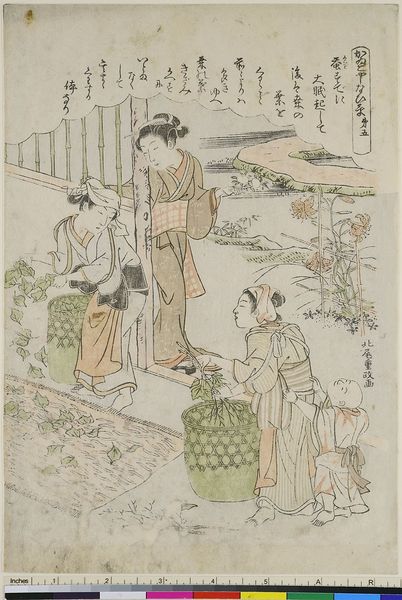
Titel: Anleitung zur Seidenraupenzucht Blatt 5
Künstler: Kitao Shigemasa
Standort: Hamburg
Institution: Museum für Kunst und Gewerbe Hamburg
Schlagwörter: baum, frauen, grün, menschen, braun, kleid, orange, pastell, zeichen, erde, strauch, stoff, blatt, pflanzen, seide, holzschnitt, japan, schrift, ernte, figuren, kartusche, korb, schriftzeichen, asien, druckgraphik, druckgrafik, lilie, schmetterling, chinesisch, china, beet, blumenbeet, landwirtschaft, zeit, gewebe, kräuter, raupe, farbholzschnitt, saat, schwatz, hamburg, kimonos, edo, vietnam, reproduktionen, e, druckerzeugnisse, maulbeerbaum, bäume, sträucher, seidenherstellung, seidenspinner, maulbeerblätter, mambus